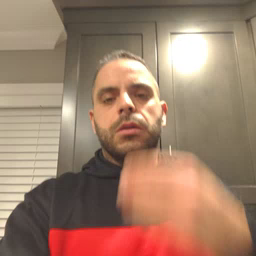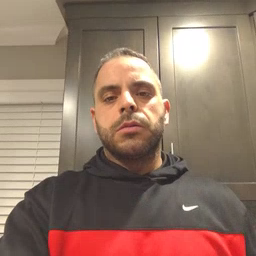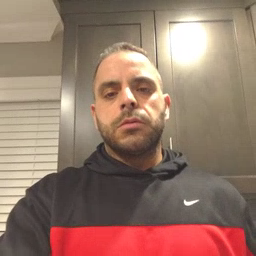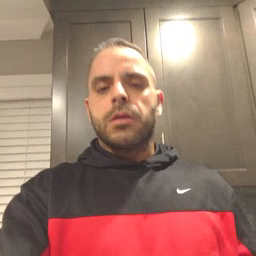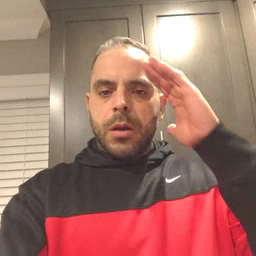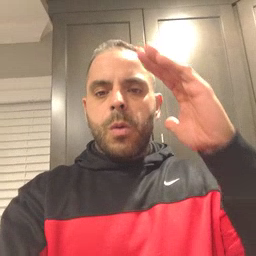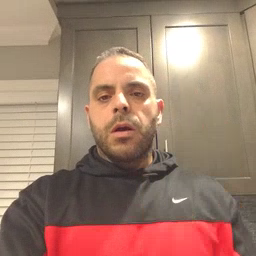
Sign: hello